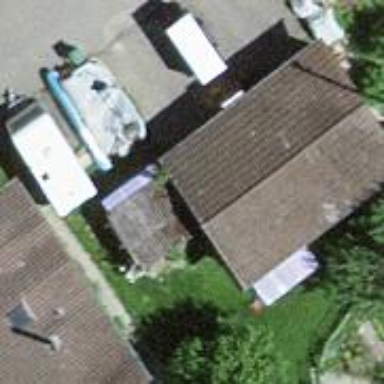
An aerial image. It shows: Garage.